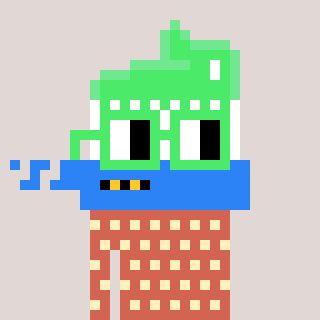
a pixel art character with square light green glasses, a toothbrush-shaped head and a peachy-colored body on a warm background